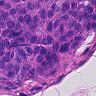
Metastatic tissue present: yes